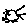
Label: sun